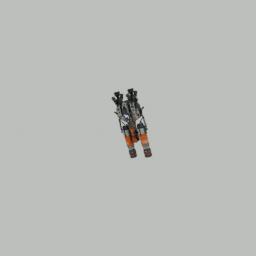
Label: mechanical